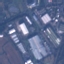
Land use / land cover: Industrial